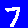
Digit: 7